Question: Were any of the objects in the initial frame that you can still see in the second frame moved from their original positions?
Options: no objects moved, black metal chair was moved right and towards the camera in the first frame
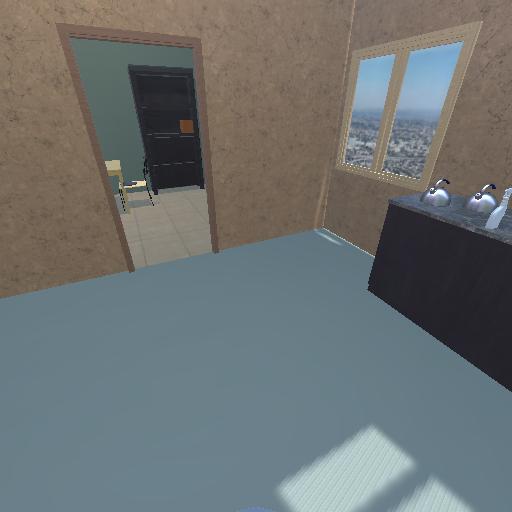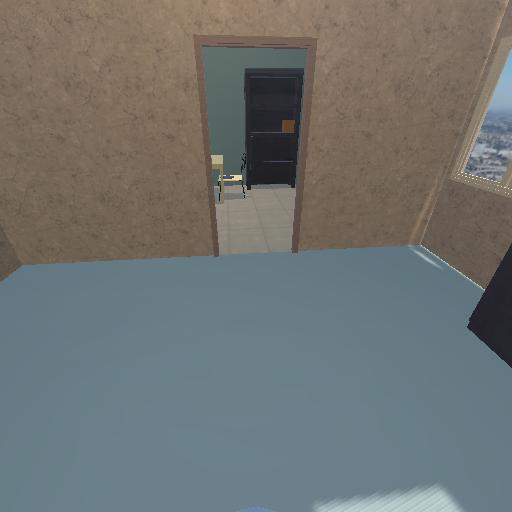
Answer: no objects moved